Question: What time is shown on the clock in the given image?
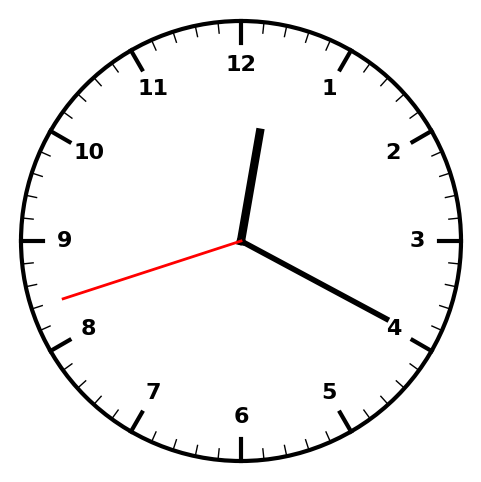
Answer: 12:19:42